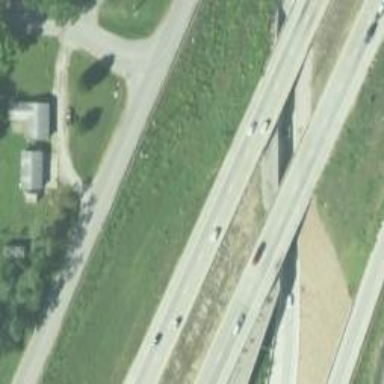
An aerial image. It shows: Bridge over motorway.